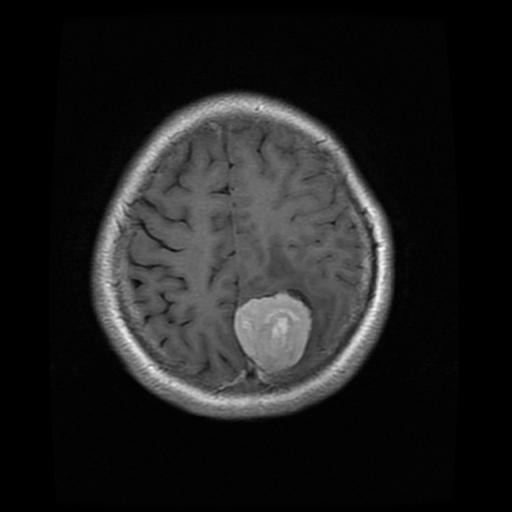
Label: meningioma